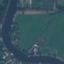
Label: River